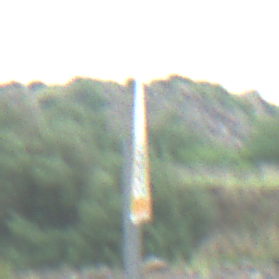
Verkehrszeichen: RadverkehrLinks
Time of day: MorningAfternoon
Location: Outdoor (Nature)
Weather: PartlyCloudy
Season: NotSpecified
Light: Natural